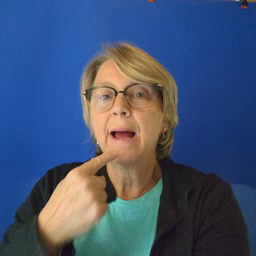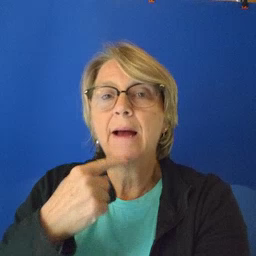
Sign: say